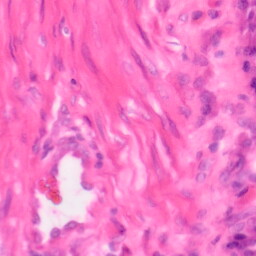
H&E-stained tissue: Colon